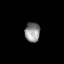
Tissue: skin
Cell type: Epithelial cells
Senescence score: 0.2859
Nuclear area (px): 290
Mean DAPI intensity: 140.472